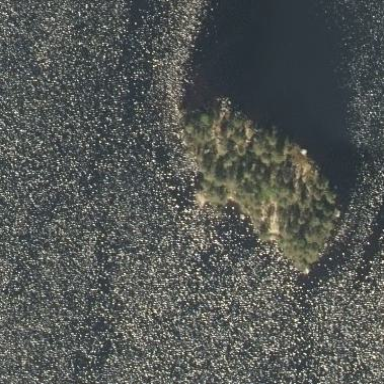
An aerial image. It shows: Islet covered with needle-leaved woodland.